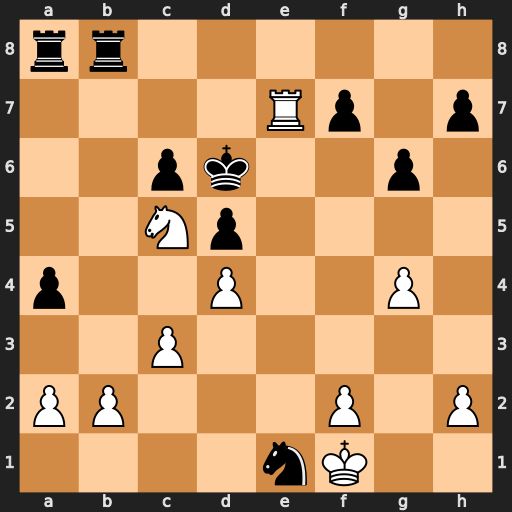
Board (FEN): rr6/4Rp1p/2pk2p1/2Np4/p2P2P1/2P5/PP3P1P/4nK2
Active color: w
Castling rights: -
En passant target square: -
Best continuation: Rd7#